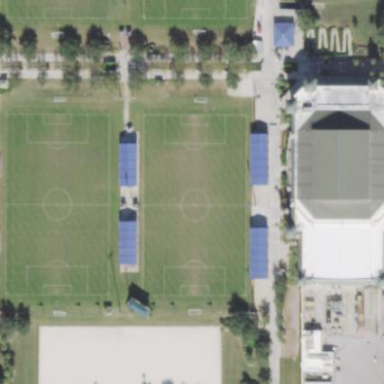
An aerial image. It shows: Soccer pitch for leisure land activities.